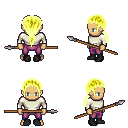
a pixel art fantasy rpg character, male body template, human, tanned skin, white long-sleeve shirt, magenta pants, gold ponytail hairstyle, black shoes, spear, four views (front, back, left, right), 2x2 character sprite sheet, small pixel art, hard edges, no anti-aliasing